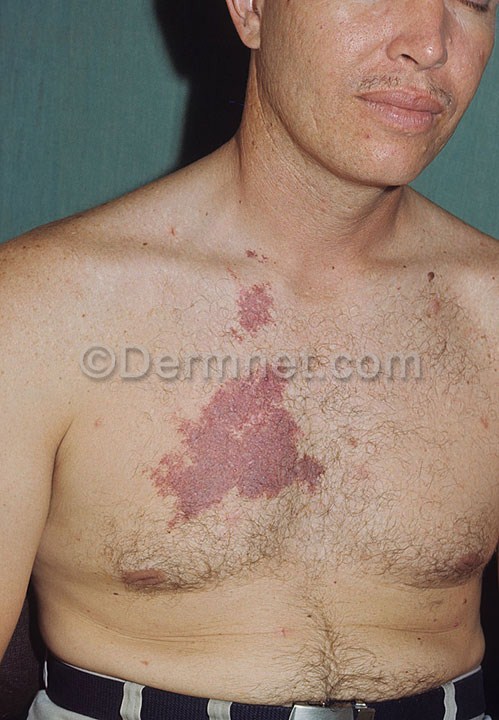
Disease: Vascular Tumors